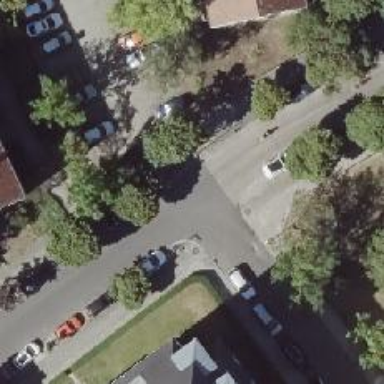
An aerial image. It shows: Residential road with asphalt surface and sidewalks on both sides. The parking orientation is parallel with half of the vehicles on the curb.